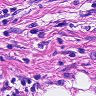
Metastatic tissue present: yes